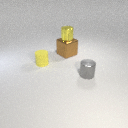
large brown metal cube below small yellow metal cylinder